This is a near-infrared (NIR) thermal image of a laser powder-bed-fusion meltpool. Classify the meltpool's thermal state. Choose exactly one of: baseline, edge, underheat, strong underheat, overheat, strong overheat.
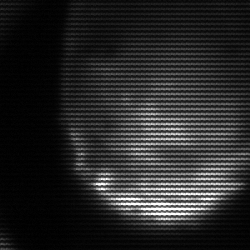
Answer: edge